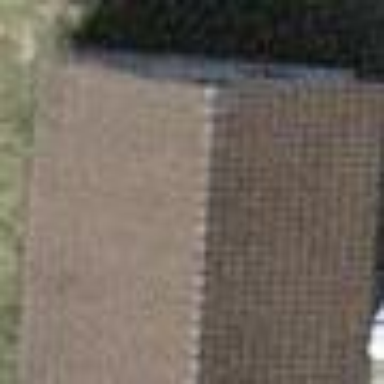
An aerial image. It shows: Shed.